Question: I want to design menu like below in picture :-

But I am not able to do it, here is my try :- <URL>
Code Below :-
'''
<div class="dropdown">
<a class="dropdown-toggle btn btn-danger" data-toggle="dropdown" href="#">Dropdown trigger <b class="caret"></b></a>
<ul class="dropdown-menu" role="menu" aria-labelledby="dLabel">
<li class="dropdown-submenu"><a tabindex="-1" href="index.php">Project</a>
<div class="dropdown-menu">
<div class="container">
<div class="row-fluid">
<div class="span6">
<ul class="unstyled">
<li class="nav-header">Category A </li>
<li>Item A</li>
<li>Item B</li>
</ul>
</div>
<div class="span6">
<ul class="unstyled">
<li class="nav-header">Category A </li>
<li>Item A</li>
<li>Item B</li>
</ul>
</div>
</div>
</div>
</div>
</li>
</ul>
</div>
'''
Is above Menu Possible with Bootstrap ?
Thanks
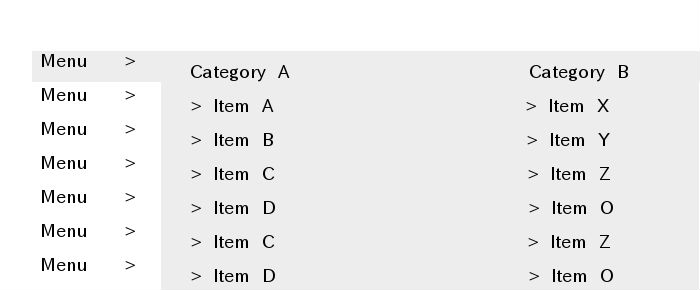
Answer: Take a look at <URL>. I've added class 'dropdown-menu-tworows'. You can set 'width' for submenu but it's not necessary.
'''
.dropdown-menu-tworows .span6 {
width: 49%;
display: inline-block;
}
'''
Is this what you wanted?